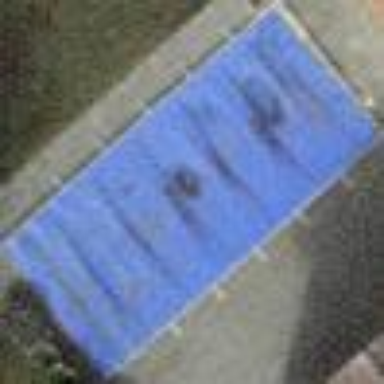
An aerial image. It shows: Swimming pool located in leisure land.